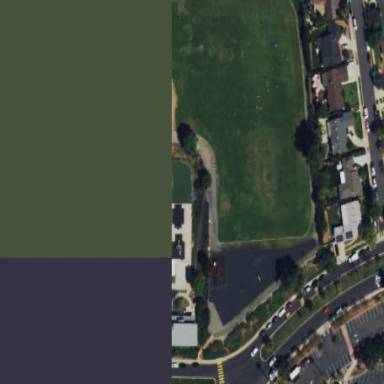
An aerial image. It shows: School.